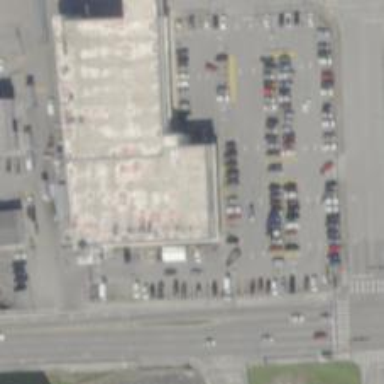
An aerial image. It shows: Supermarket.